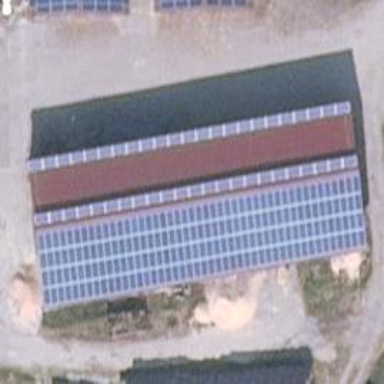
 generating electricity through photovoltaic methods."